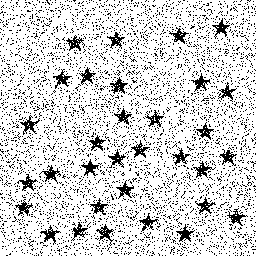
Squares: 0
Triangles: 0
Stars: 32
Total shapes: 32